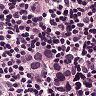
Metastatic tissue present: yes